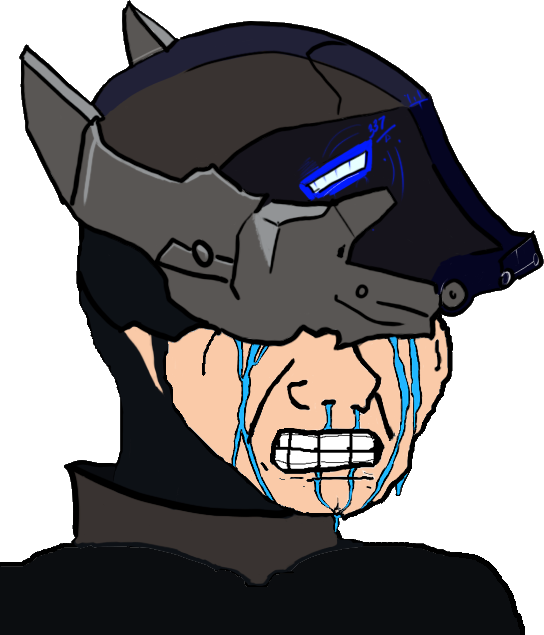
Label: 5_Crying_Wojak